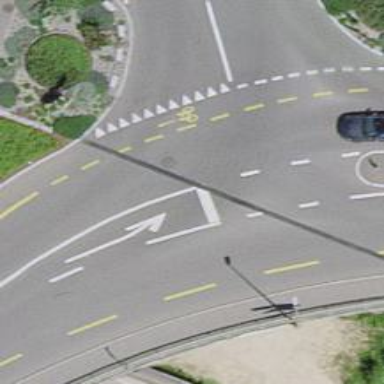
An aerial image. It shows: Secondary road with asphalt surface and dedicated cycle lane.